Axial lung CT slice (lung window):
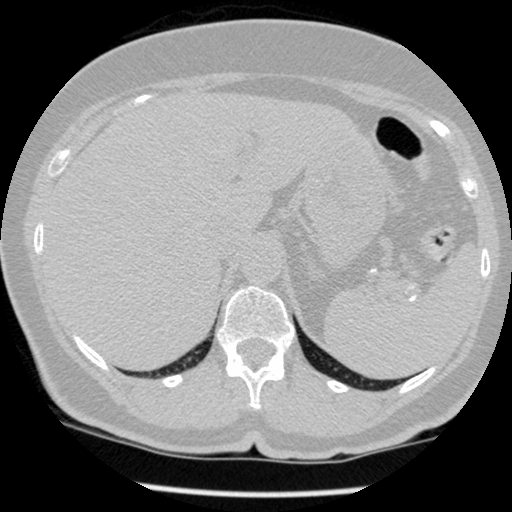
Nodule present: no